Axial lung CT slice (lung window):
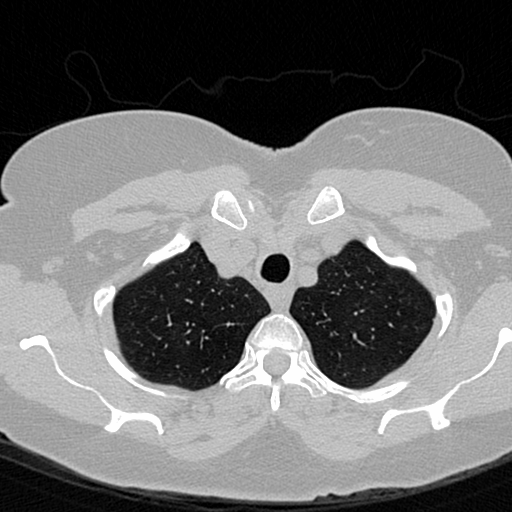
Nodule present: no